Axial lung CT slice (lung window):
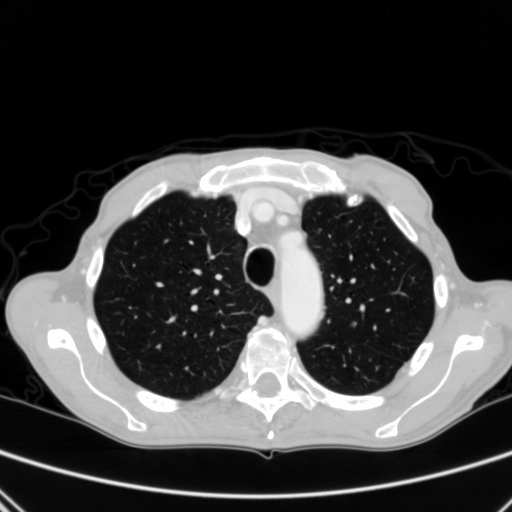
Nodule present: no